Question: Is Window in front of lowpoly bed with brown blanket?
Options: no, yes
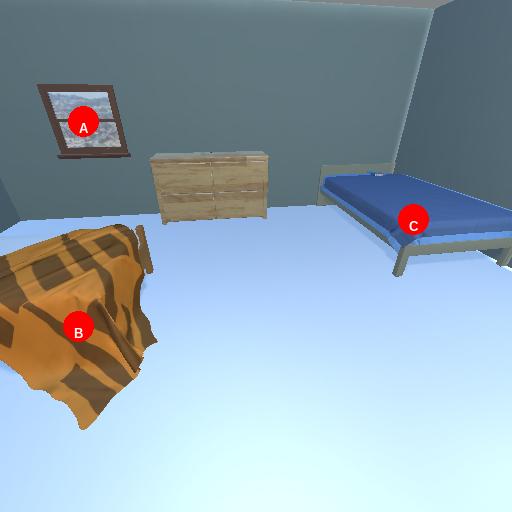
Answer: no